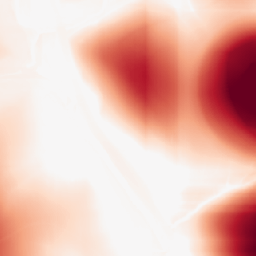
Category: morphological
Decomposition family: rolling_ball
Decomposition parameters: radius: 100
Upsampling method: nearest
Upsampling parameters: scale: 4
Upsampling scale: 4